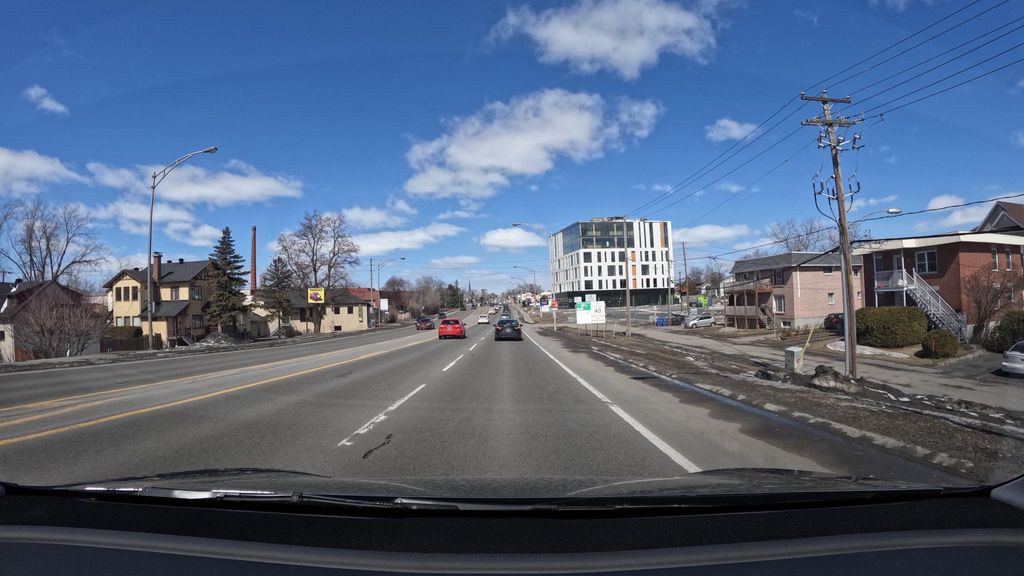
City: montreal